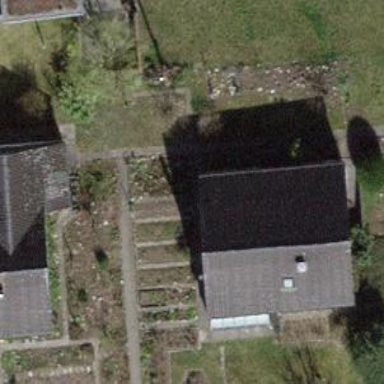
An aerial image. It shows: Building with tile roof.